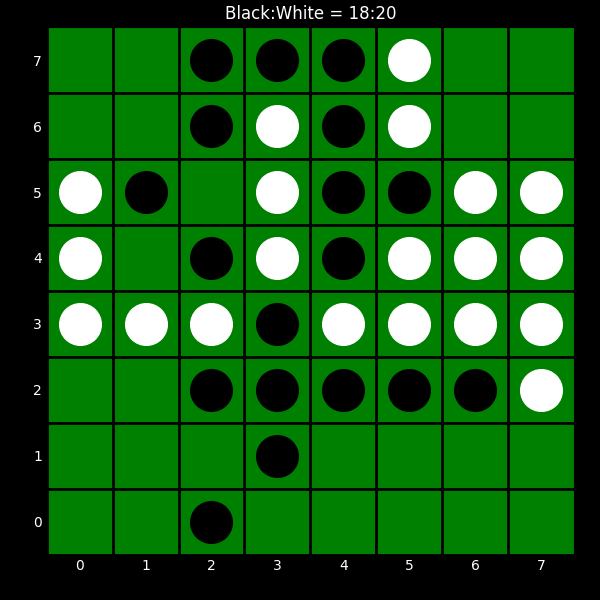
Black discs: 18
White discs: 20